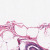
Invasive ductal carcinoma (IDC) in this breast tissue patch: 0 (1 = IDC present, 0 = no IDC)